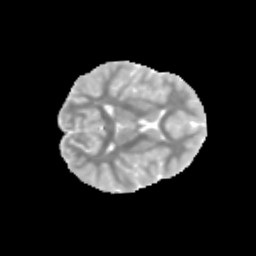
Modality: MD
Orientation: axial
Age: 11
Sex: female
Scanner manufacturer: siemens
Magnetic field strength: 3 T
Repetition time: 3.8 s
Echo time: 0.07 s